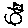
Label: cat